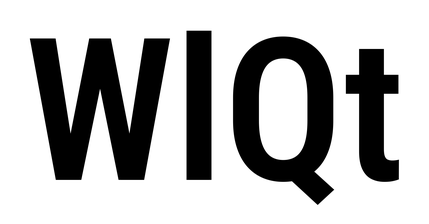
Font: Roboto_Condensed_SemiBold